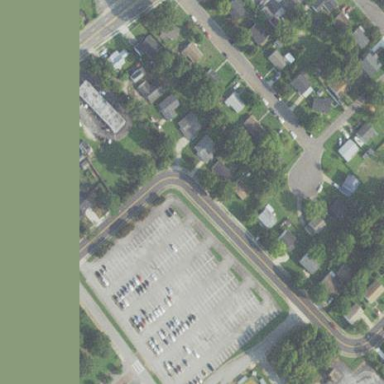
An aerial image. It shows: This residential area consists of single-family homes.